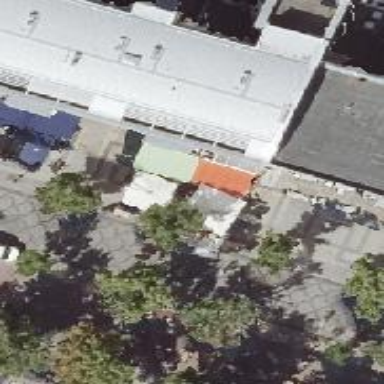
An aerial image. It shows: Restaurant.